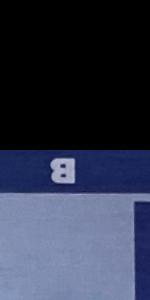
Label: Empty